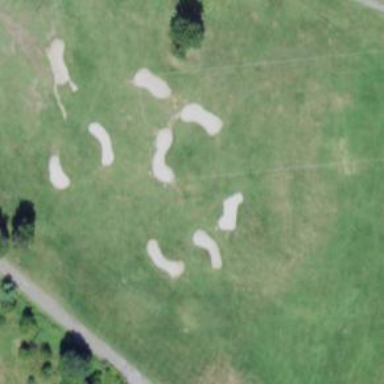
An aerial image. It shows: Driving range for golf on grass.